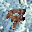
Label: 7